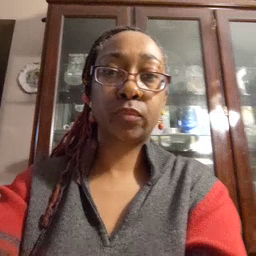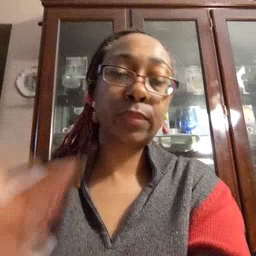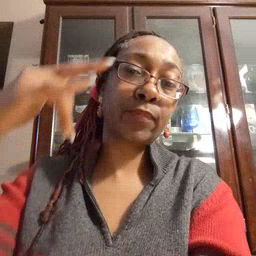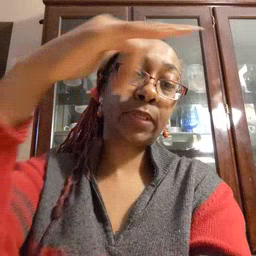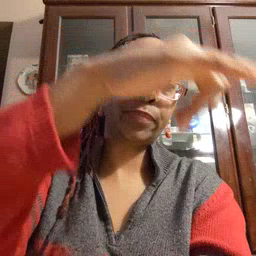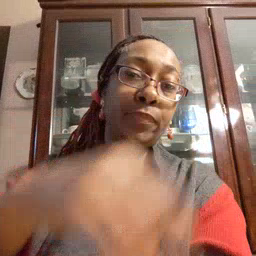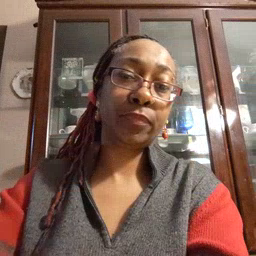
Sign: airplane